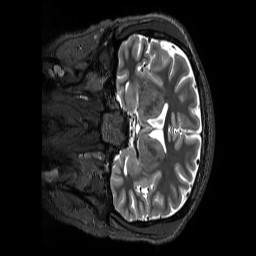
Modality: T2w
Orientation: coronal
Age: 24
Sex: female
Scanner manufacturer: siemens
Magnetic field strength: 3 T
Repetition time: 3.2 s
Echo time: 0.728 s